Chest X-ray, PA view. Patient: 30 years old, sex M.
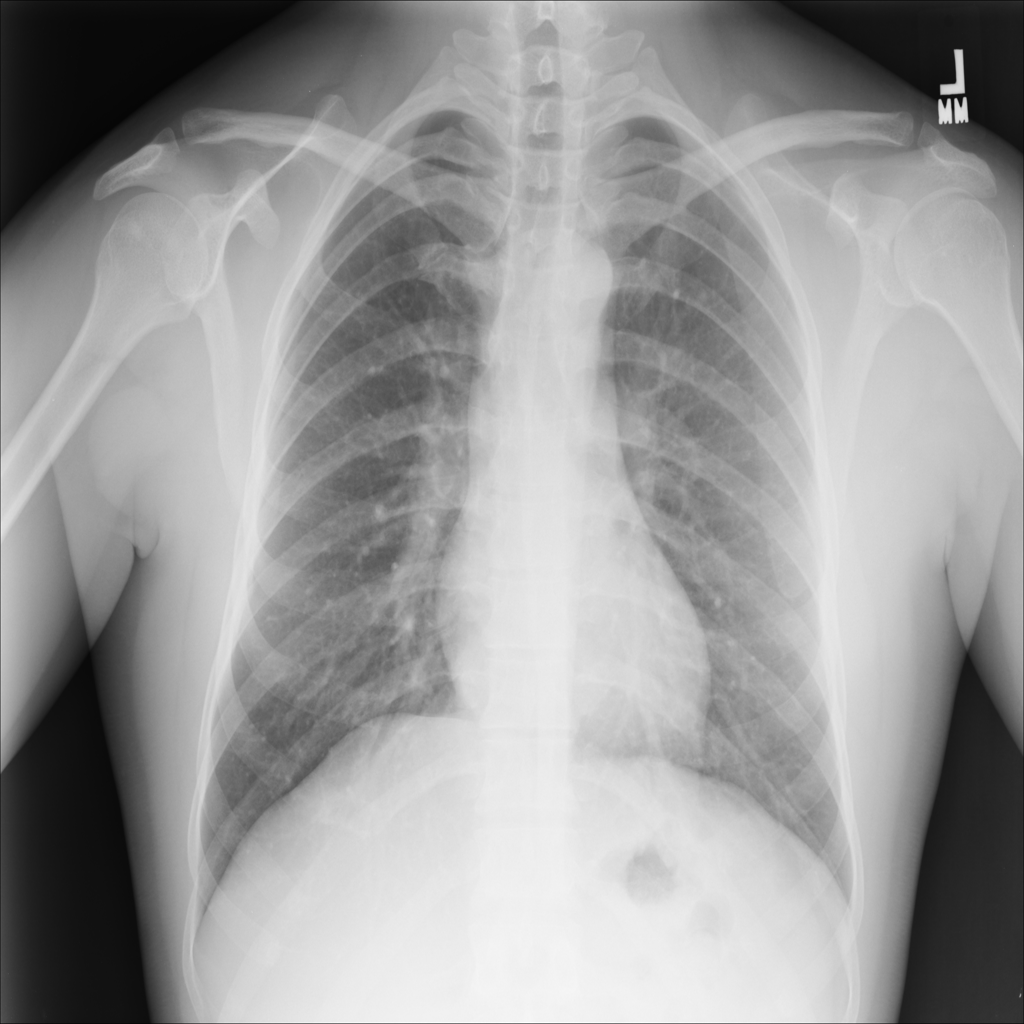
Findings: No Finding